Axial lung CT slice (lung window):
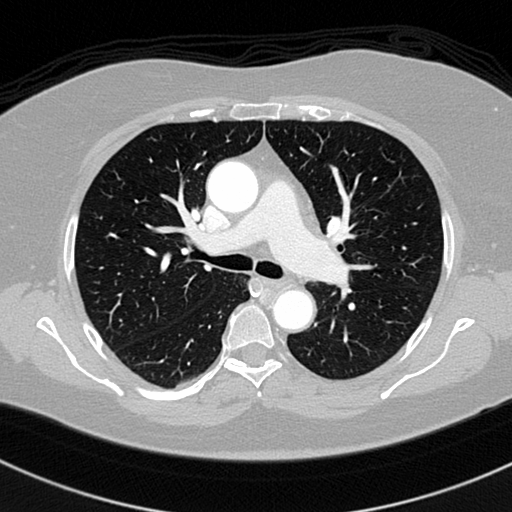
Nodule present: no